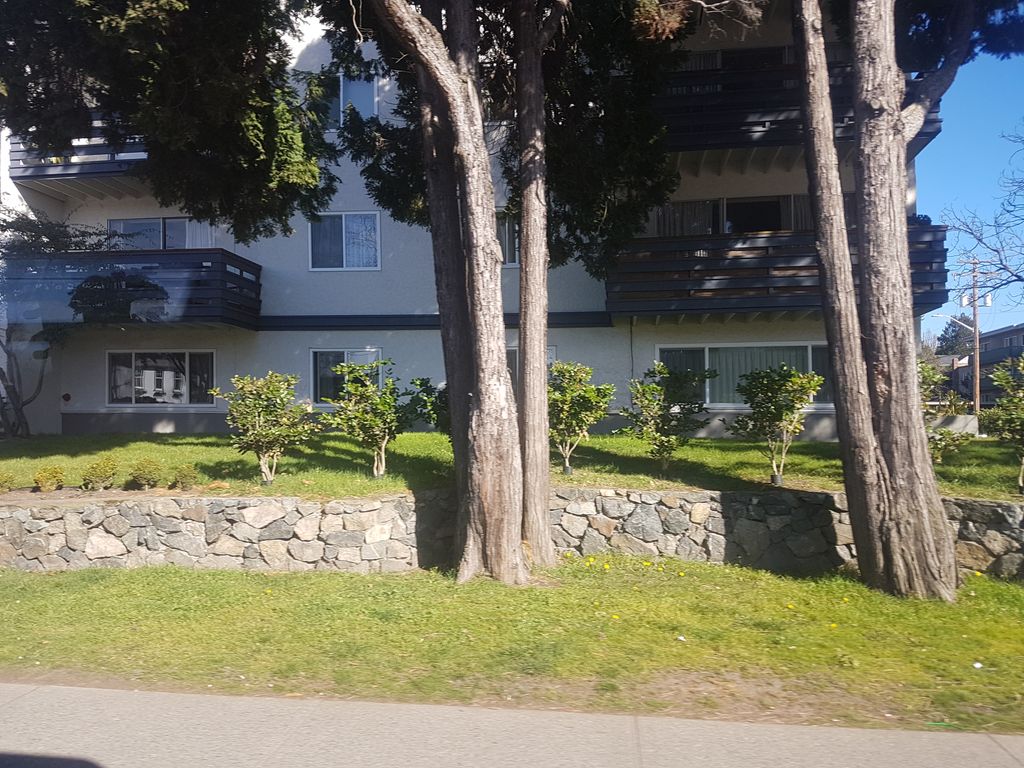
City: victoria